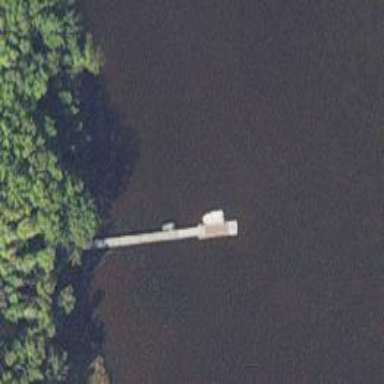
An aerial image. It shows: Pier made for paths.